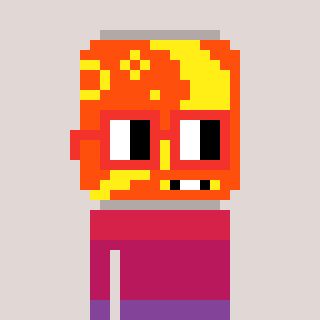
a pixel art character with square red glasses, a pop-shaped head and a grayscale-colored body on a warm background